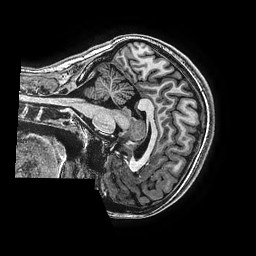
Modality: T1w
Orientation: sagittal
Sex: female
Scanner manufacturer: ge
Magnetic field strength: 3 T
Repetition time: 0.00766 s
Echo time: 0.003476 s